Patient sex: M
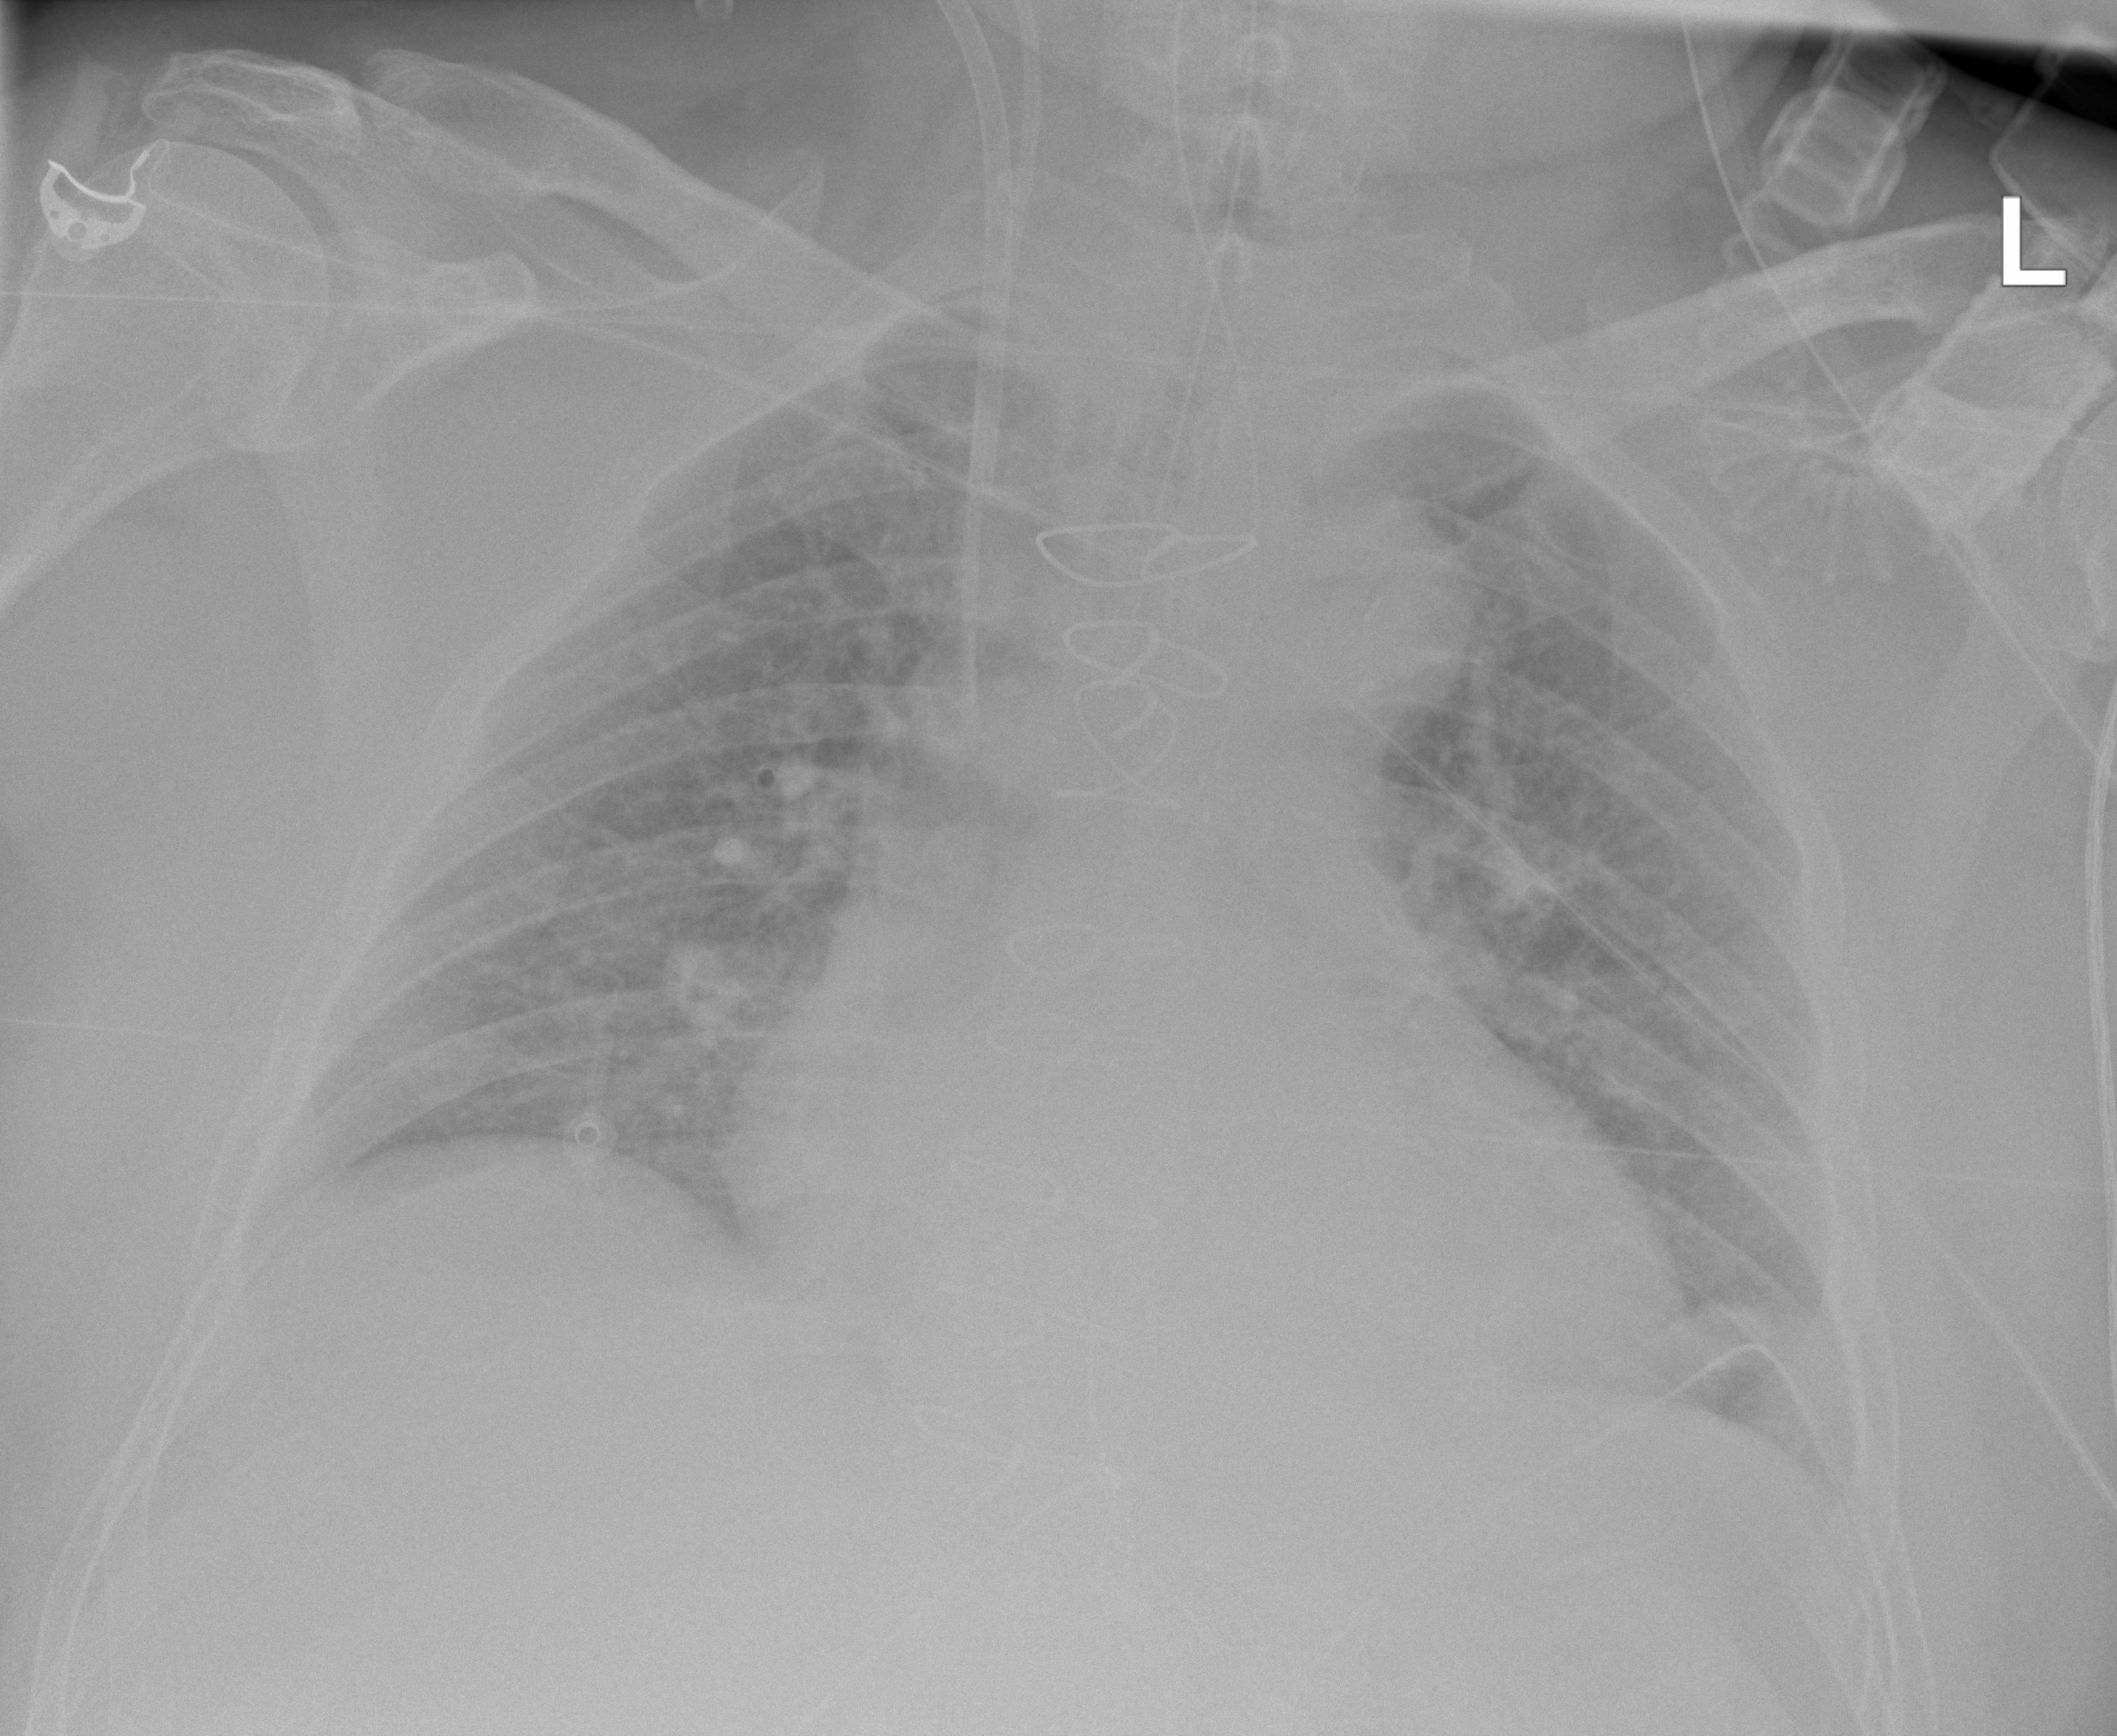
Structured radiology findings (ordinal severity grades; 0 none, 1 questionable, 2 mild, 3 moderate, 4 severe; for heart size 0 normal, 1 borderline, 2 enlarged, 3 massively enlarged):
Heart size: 2
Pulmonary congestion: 2
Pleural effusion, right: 0
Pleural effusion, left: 0
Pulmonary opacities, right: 0
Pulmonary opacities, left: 0
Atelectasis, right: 0
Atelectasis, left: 0